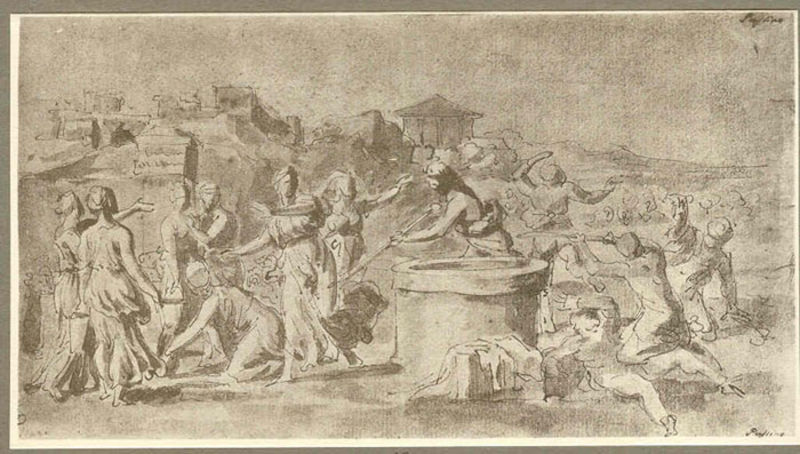
Titel: Moses verteidigt die Töchter des Jethro am Brunnen
Künstler: Nicolas Poussin
Standort: Karlsruhe
Institution: Staatliche Kunsthalle Karlsruhe
Schlagwörter: crowd, fight, men, people, soldier, sword, swords, white, women, black, figures, girls, ladies, woman, brown, classical, fighting, struggle, landscape, houses, drawing, black and white, ruins, sketch, battle, movement, abstract, human, rome, temple, watercolor, relief, gesture, kneeling, well, reclining, weapon, knife, spear, slaves, weapons, drowing, satana, combact